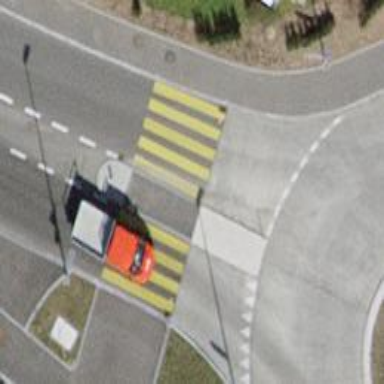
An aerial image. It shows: Uncontrolled zebra crossing with central island.